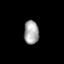
Tissue: prostate
Cell type: NK cells
Senescence score: 0.8232
Nuclear area (px): 345
Mean DAPI intensity: 164.658